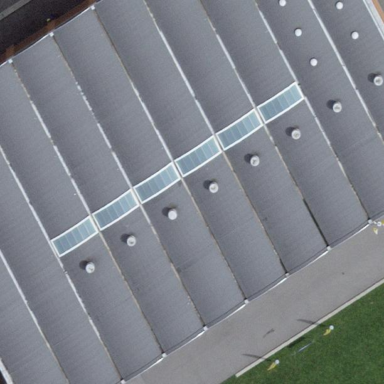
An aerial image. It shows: Sports hall building.